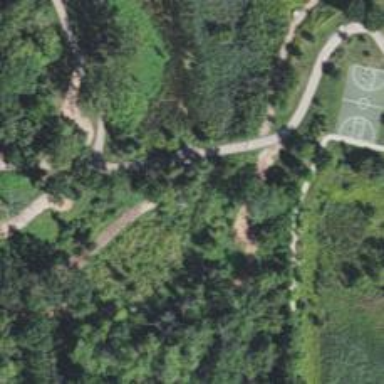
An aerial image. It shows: Disc golf course designed for leisure and sport.